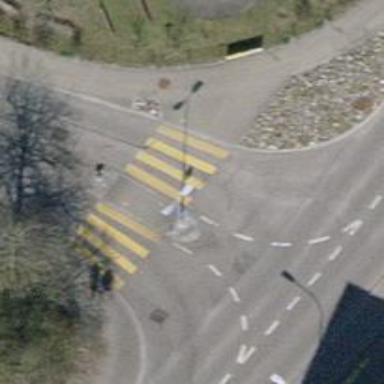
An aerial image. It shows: Zebra crossing on the road.